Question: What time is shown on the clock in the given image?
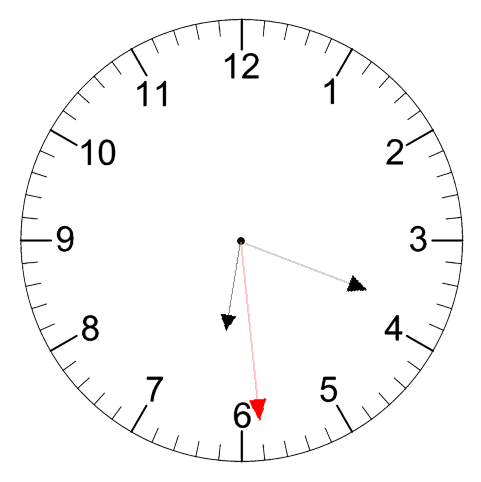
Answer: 06:18:29